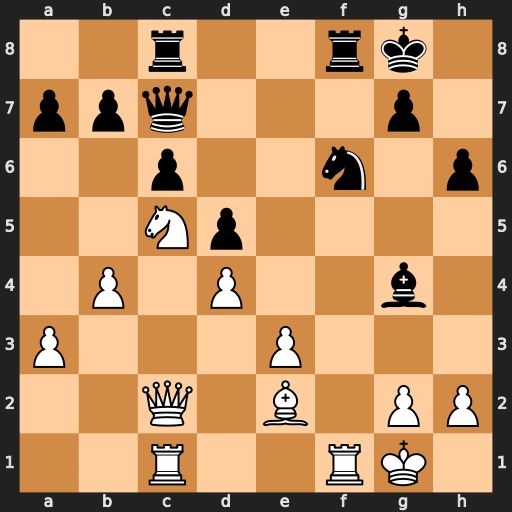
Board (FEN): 2r2rk1/ppq3p1/2p2n1p/2Np4/1P1P2b1/P3P3/2Q1B1PP/2R2RK1
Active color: w
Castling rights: -
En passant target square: -
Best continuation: Rxf6 Rxf6 Bxg4